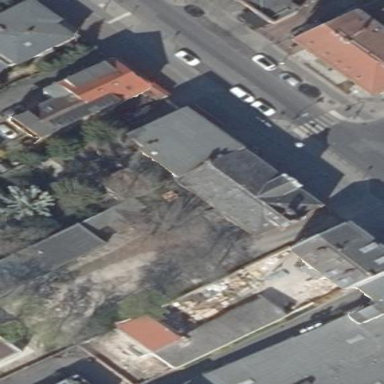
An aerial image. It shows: Arts center housed in building.